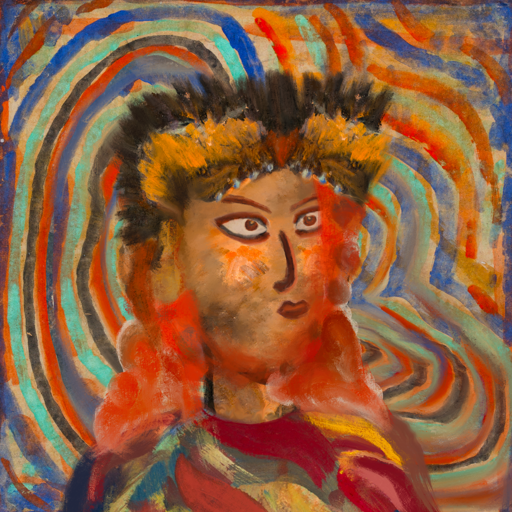
Background: Sisters, Head And Neck Side: Gypsy_Queen, Face Side: Roy_Bahadur, Bust: Mother_And_Son_Son, Hair Side: Rupkatha, Head Accessory: Gypsy_Queen, Second Necklace: Blank, Necklace: Blank, Baby: Blank